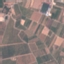
Label: PermanentCrop